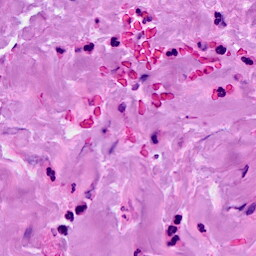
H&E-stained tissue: Breast